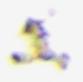
Label: Detritus